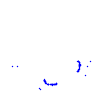
Particle: proton